Question: I want to make buttons like this for my website and have no idea where to begin. I would like the simplest way possible to accomplish/customize this hover/click animation effect. This works perfect on mobile browsers as well as desktop.
When you hover over the clear button it animates a white background originating from the center of the button and spreading to the left and right.
It would be amazing if your could provide a functioning js fiddle. Thanks so much every one! I really appreciate your support! :)
<URL>

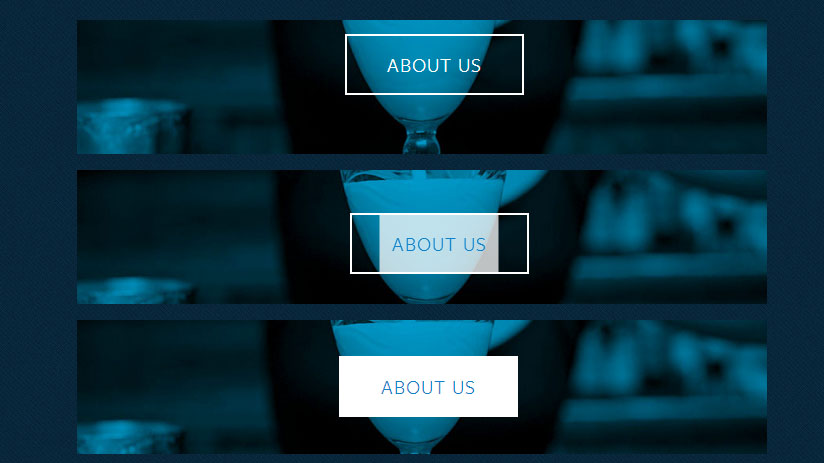
Answer: Follow <URL>
'''
.btn-6d {
border: 2px dashed #226fbe;
}
.btn-6d:hover {
background: transparent;
color: #226fbe;
}
'''